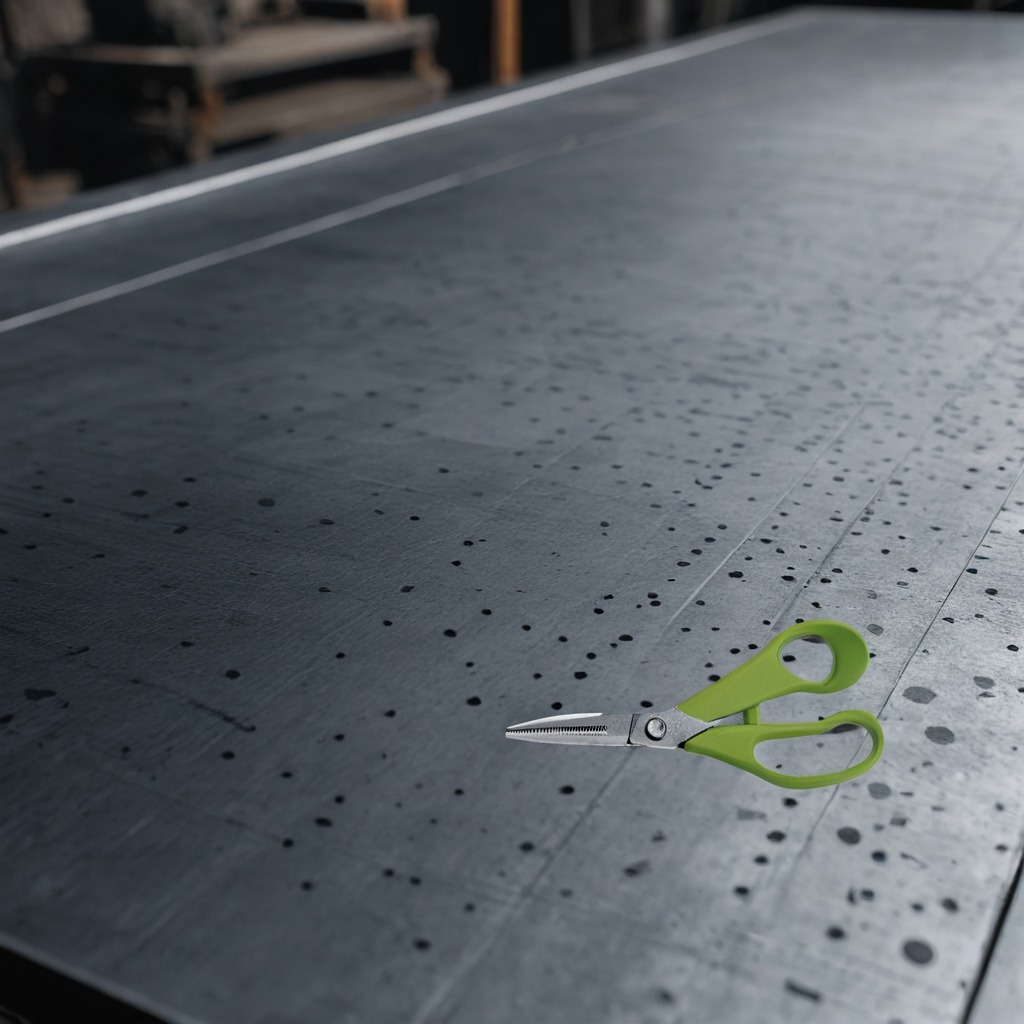
A scissor is lying on a cold steel table in a mining workshop.